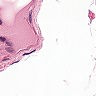
Metastatic tissue present: no